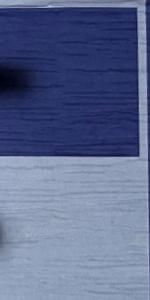
Label: Empty